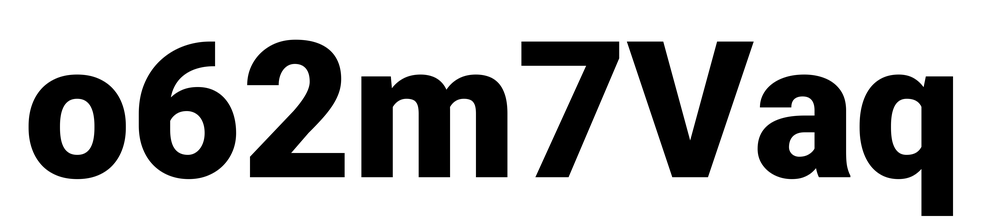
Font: Roboto_Black